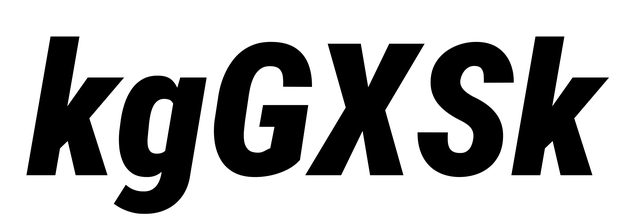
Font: Roboto-Italic_Condensed_Black_Italic